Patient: sex M, age 48
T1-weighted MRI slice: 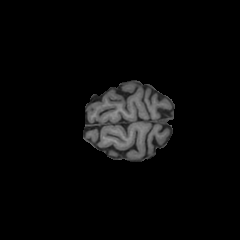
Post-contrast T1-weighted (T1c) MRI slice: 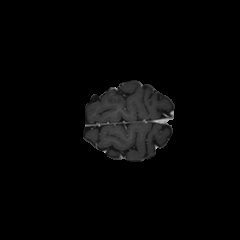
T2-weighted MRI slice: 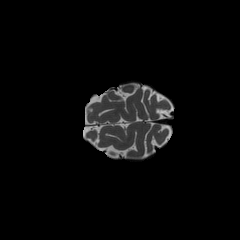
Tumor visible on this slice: no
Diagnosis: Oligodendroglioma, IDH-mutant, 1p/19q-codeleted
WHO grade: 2